Question: I recently took over an Excel file. And now I try to modify the VBA codes at the back end. I cannot find Ceiling_Math function in Excel, can anybody tell me where to find the details of this function?

I cannot find the details anywhere.
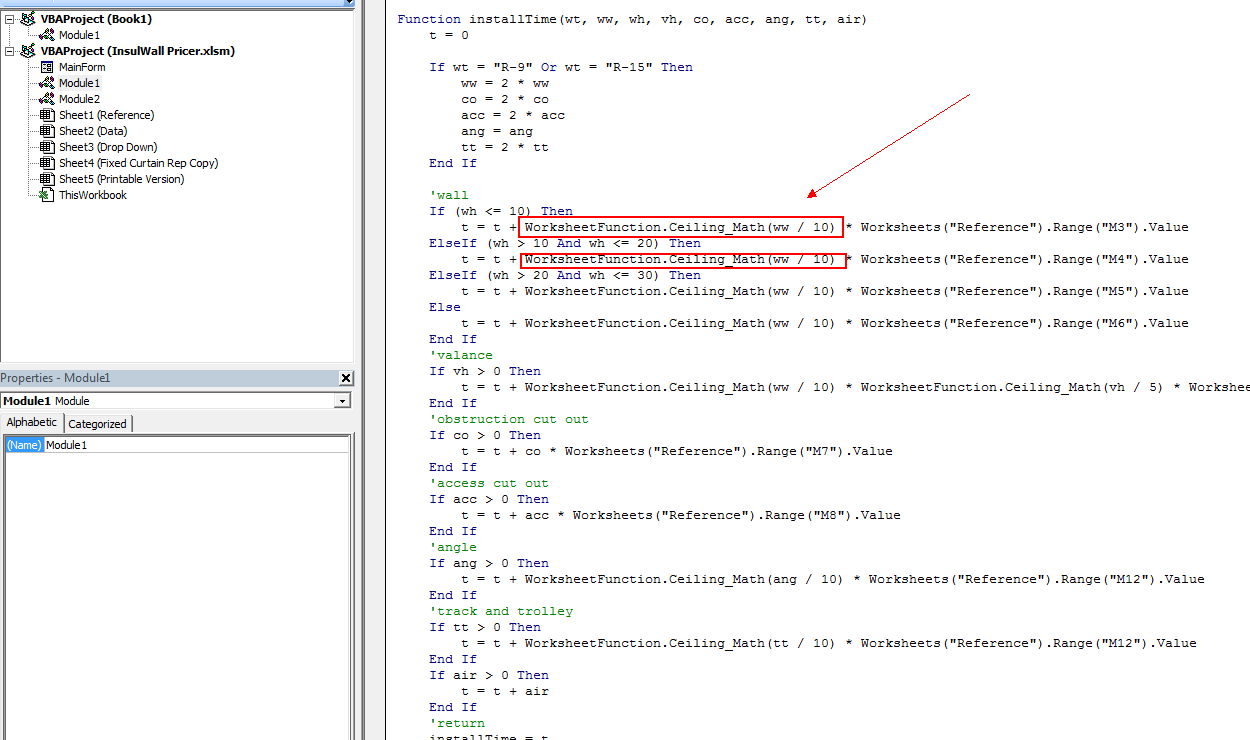
Answer: <URL> is a rounding function that, when used with multiple arguments, lets you round up to multiples.
However in the example you gave, it appears to be only using only one argument, so I assume there is a default behaviour that means: round up to the nearest integer.
If that is the use case, consider switching it for the <URL>.